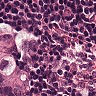
Metastatic tissue present: yes